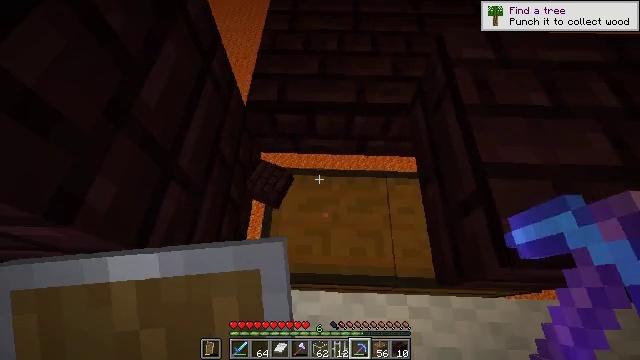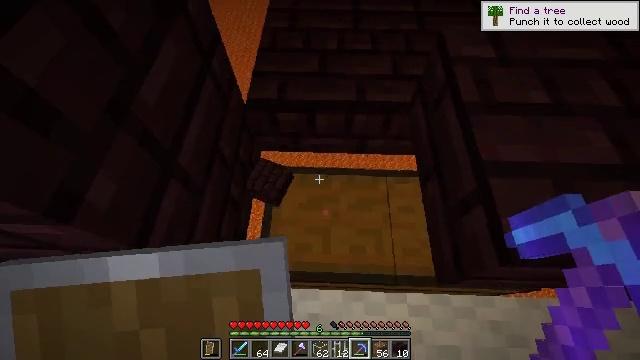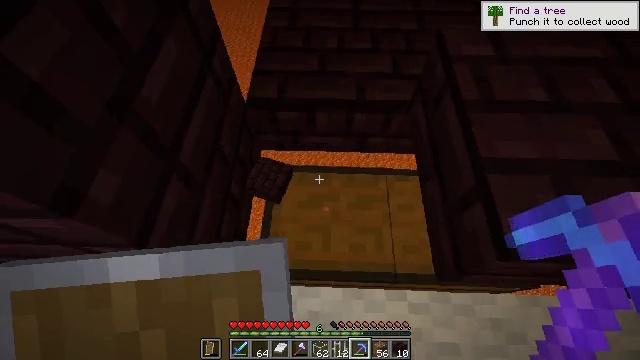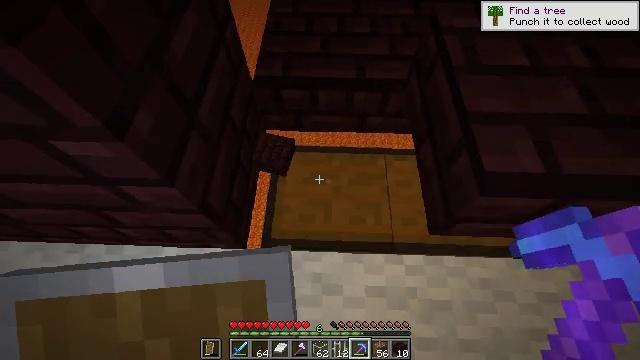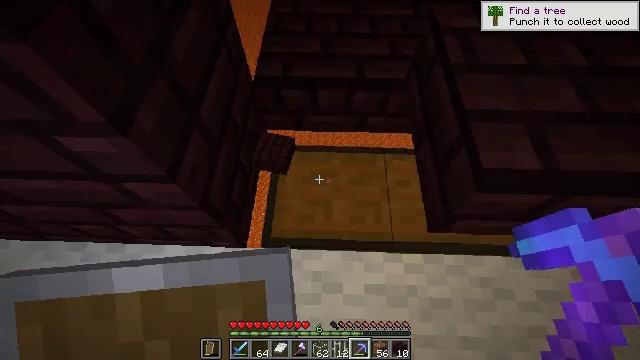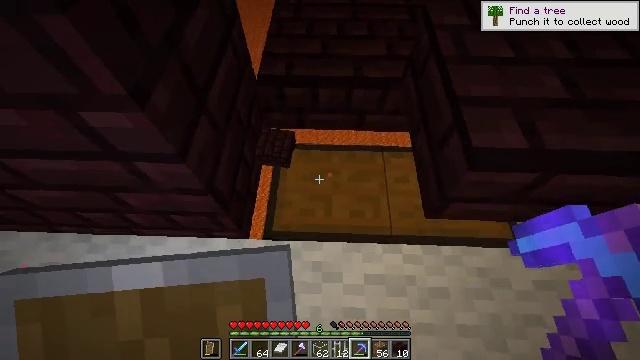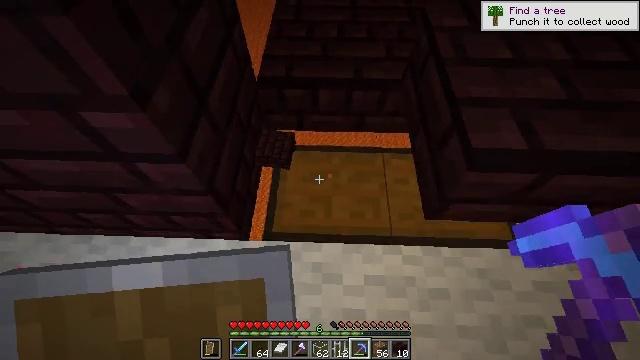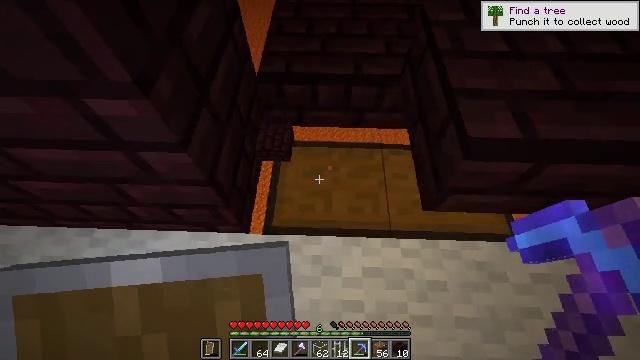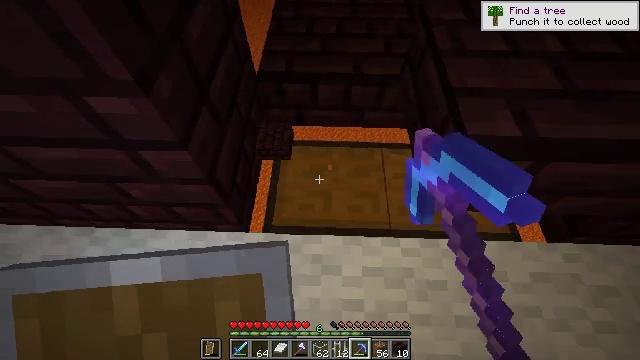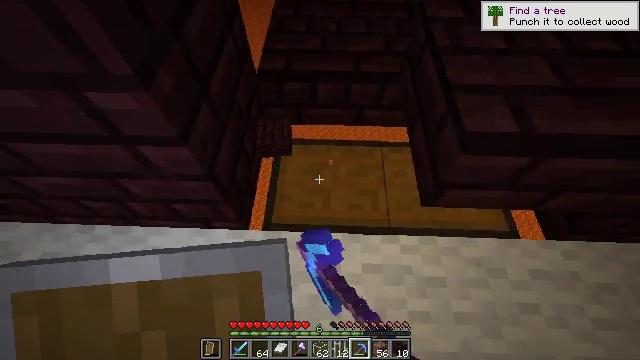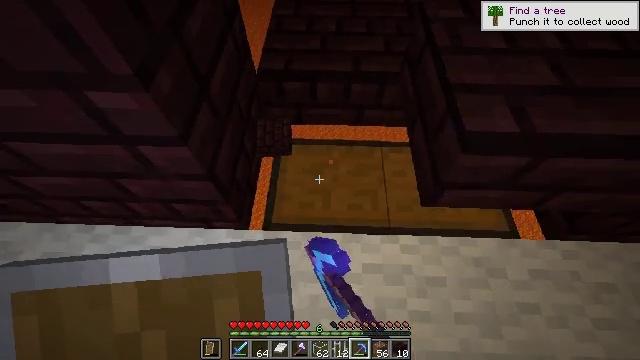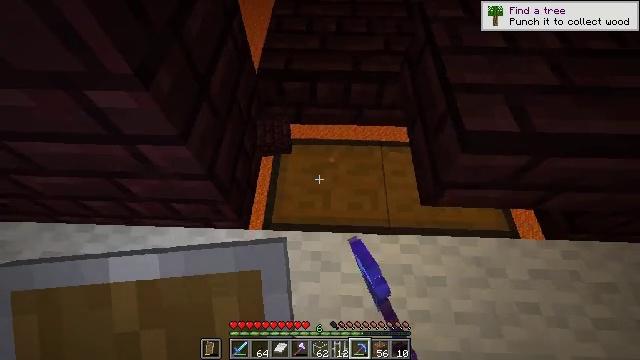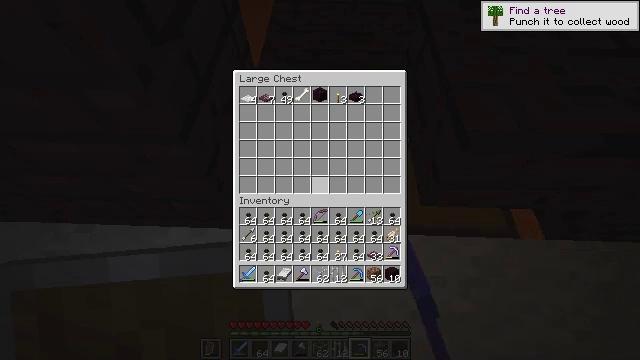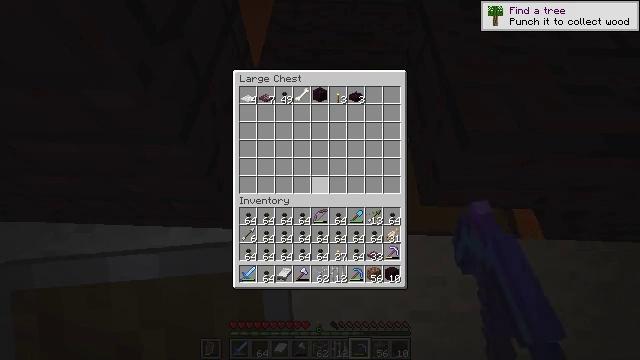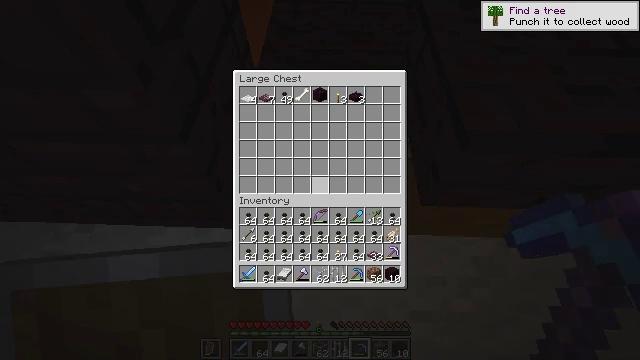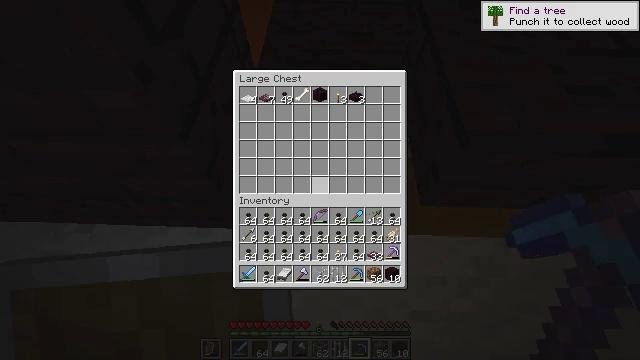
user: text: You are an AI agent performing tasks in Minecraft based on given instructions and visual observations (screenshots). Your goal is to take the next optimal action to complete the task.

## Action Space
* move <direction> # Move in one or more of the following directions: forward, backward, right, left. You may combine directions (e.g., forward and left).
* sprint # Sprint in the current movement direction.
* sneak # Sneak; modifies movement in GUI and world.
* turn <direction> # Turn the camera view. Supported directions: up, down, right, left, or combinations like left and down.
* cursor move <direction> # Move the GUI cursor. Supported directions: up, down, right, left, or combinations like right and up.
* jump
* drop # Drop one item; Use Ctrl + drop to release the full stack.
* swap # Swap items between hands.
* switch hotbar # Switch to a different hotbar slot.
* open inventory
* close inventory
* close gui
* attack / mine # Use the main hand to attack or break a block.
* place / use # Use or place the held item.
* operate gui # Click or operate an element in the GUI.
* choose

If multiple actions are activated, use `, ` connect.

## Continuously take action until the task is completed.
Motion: motion action
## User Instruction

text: drop nether brick slab
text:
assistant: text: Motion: no_op
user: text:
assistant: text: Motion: move back
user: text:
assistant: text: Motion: move back
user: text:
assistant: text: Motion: no_op
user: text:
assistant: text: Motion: turn up
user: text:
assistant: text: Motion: no_op
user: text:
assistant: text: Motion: use / place
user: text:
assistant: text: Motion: use / place
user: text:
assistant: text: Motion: use / place
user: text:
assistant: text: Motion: no_op
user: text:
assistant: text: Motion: no_op
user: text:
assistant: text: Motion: open gui
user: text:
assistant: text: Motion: no_op
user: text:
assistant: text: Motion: no_op
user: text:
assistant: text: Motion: no_op
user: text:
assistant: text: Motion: no_op
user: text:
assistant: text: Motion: no_op
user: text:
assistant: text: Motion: no_op
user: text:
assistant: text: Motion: no_op
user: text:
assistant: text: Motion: no_op
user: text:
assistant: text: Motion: no_op
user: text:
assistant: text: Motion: cursor move up
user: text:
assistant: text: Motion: cursor move up
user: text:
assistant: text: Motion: cursor move up
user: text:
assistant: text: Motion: no_op
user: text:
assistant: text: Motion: sneak
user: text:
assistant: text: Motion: sneak
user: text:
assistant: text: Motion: sneak
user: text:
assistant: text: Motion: sneak
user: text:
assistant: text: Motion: sneak, choose